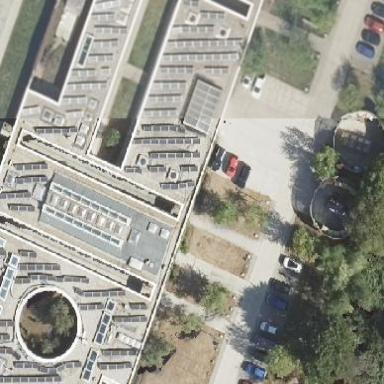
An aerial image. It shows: View of roof of building.